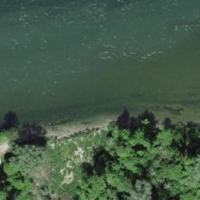
EUNIS habitat code: 15
Species observed at this site:
Filipendula ulmaria